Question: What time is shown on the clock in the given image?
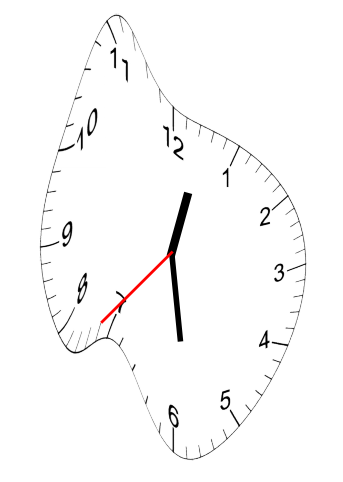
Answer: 12:28:37